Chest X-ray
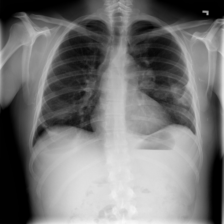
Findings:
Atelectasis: negative
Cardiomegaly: negative
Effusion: negative
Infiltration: negative
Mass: negative
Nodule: negative
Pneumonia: negative
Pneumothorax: negative
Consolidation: negative
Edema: negative
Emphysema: negative
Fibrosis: negative
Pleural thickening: negative
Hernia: negative